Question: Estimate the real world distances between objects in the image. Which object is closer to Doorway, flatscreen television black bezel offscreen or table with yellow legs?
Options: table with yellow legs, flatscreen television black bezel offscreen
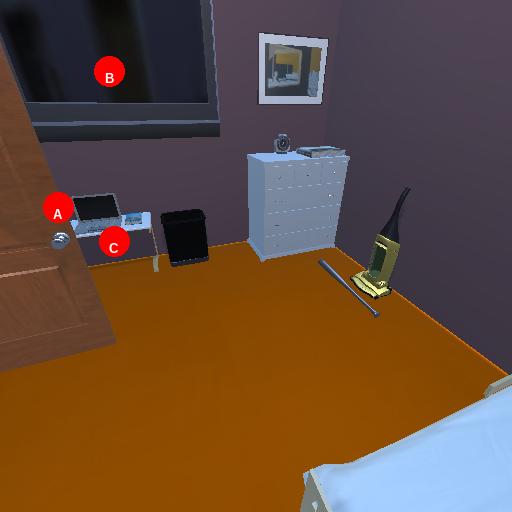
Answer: table with yellow legs